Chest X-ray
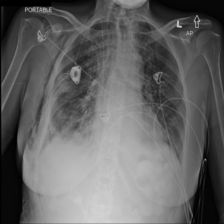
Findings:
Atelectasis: negative
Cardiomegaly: negative
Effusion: negative
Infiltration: positive
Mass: negative
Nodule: negative
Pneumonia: negative
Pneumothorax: negative
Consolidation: negative
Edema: negative
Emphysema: positive
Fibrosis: negative
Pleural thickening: negative
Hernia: negative